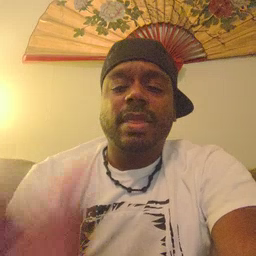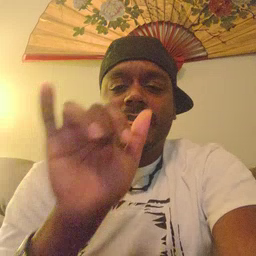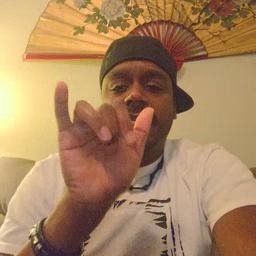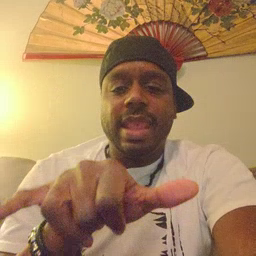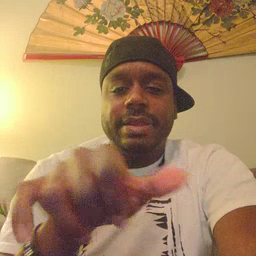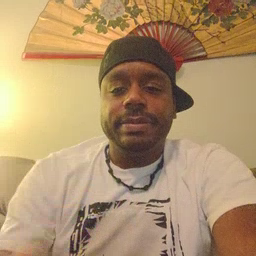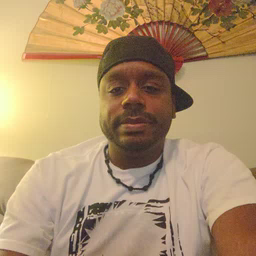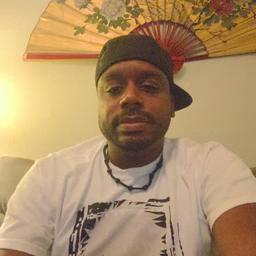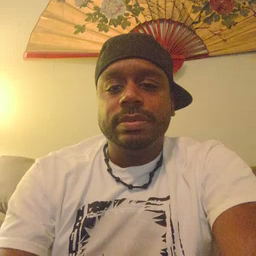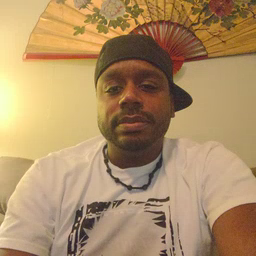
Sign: that